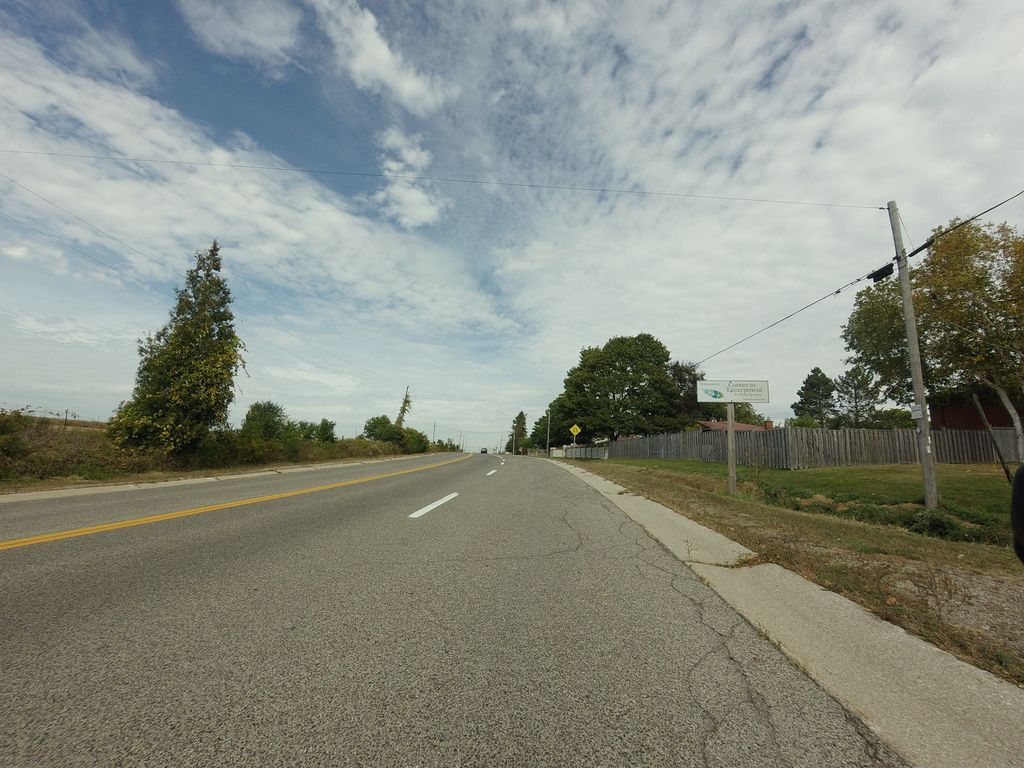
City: hamilton